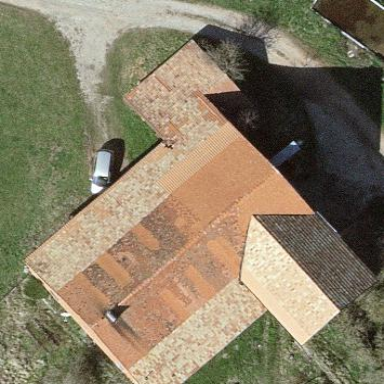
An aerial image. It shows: Simple house.